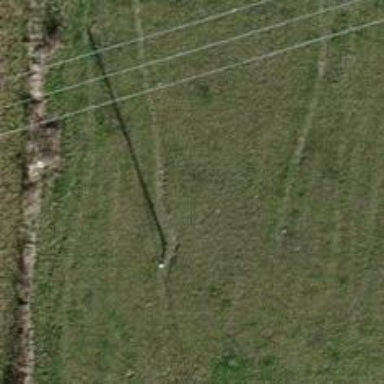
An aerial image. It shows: Minor power line.